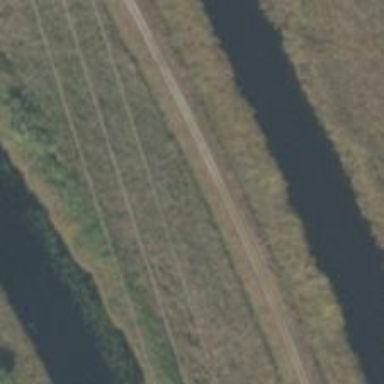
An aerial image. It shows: Track road with embankment.